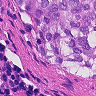
Metastatic tissue present: yes